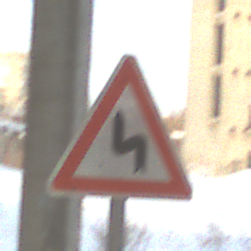
Verkehrszeichen: DoppelkurveZunaechstLinks
Umgebung: Roofed, Suburban
Tageszeit: MorningAfternoon
Wetter: PartlyCloudy
Licht: Natural
Jahreszeit: Winter
Kontrast: LowContrast